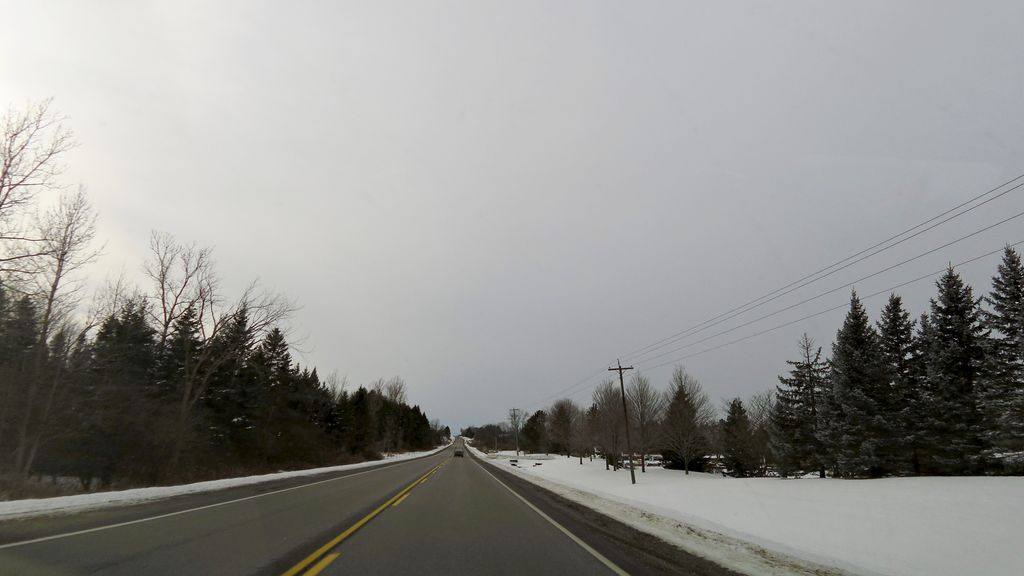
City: hamilton